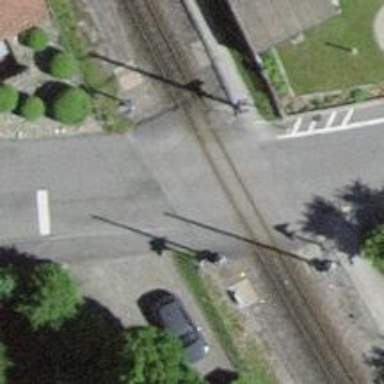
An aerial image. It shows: Narrow-gauge railway track with one electrified contact line.